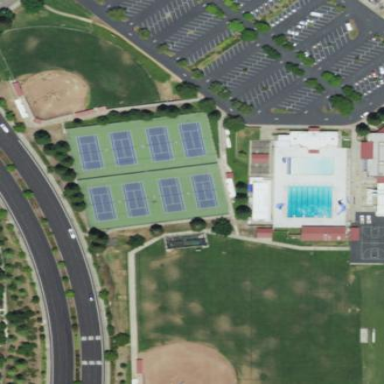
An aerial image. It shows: Tennis court on pitch.